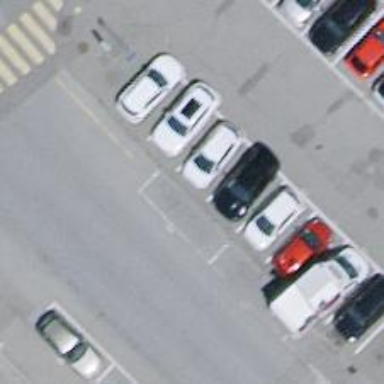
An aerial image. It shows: Charging station.